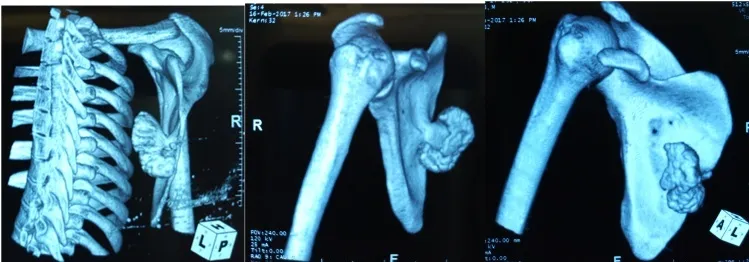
CT scan 3D reconstruction of the right scapula showing exostosis.
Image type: radiology (ct)